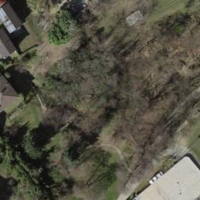
EUNIS habitat code: 53
Species observed at this site:
Prunella vulgaris
Corvus cornix
Diospyros lotus
Garrulus glandarius
Picus viridis